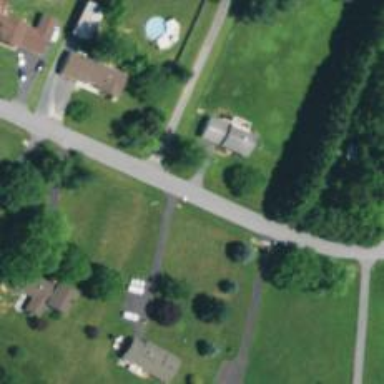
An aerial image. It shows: Driveway.